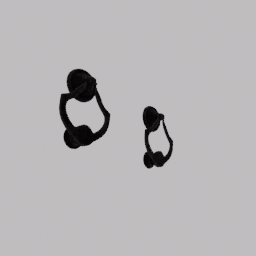
Label: mechanical